Question: After the Flink version is upgraded, the taskmanager log information can not be seen in the web UI. In 'stdout', you can see the log of the code itself, but can not see the log of Spring and Flink itself.

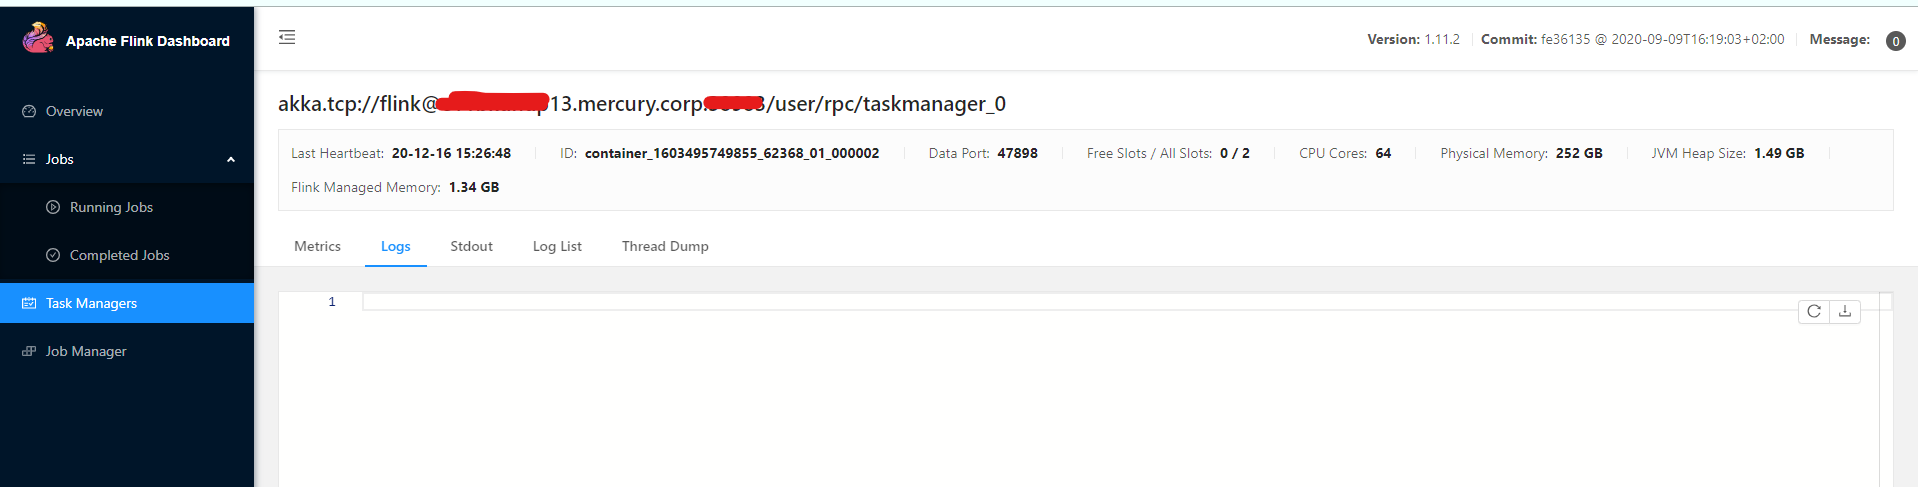
Answer: What version have you upgraded to, and how is Flink running (i.e., Yarn, Kubernetes, standalone, etc)?
With some versions of Flink in certain environments, the logs aren't available in the web UI because they are being aggregated elsewhere. For example, you will want to use something like 'kubectl logs' to access the logs if you are running on Kubernetes with certain versions of Flink.
Flink 1.11 switched from log4j1 to log4j2. See <URL> for more info.